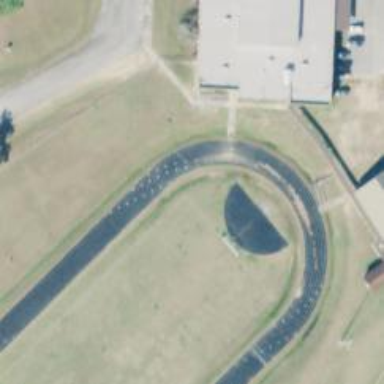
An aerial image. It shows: Track located within leisure land area.